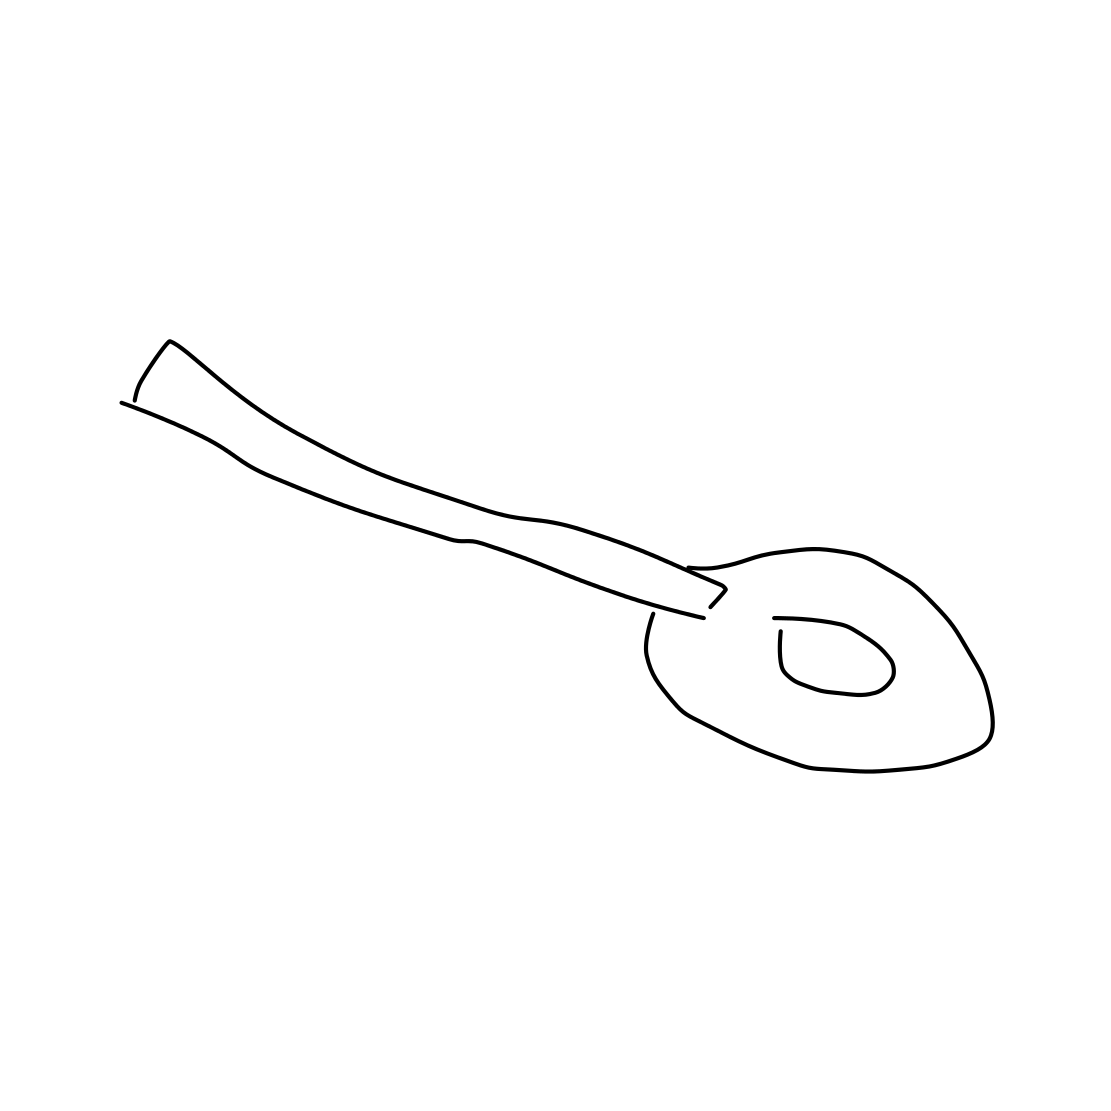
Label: spoon